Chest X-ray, PA view. Patient: 67 years old, sex M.
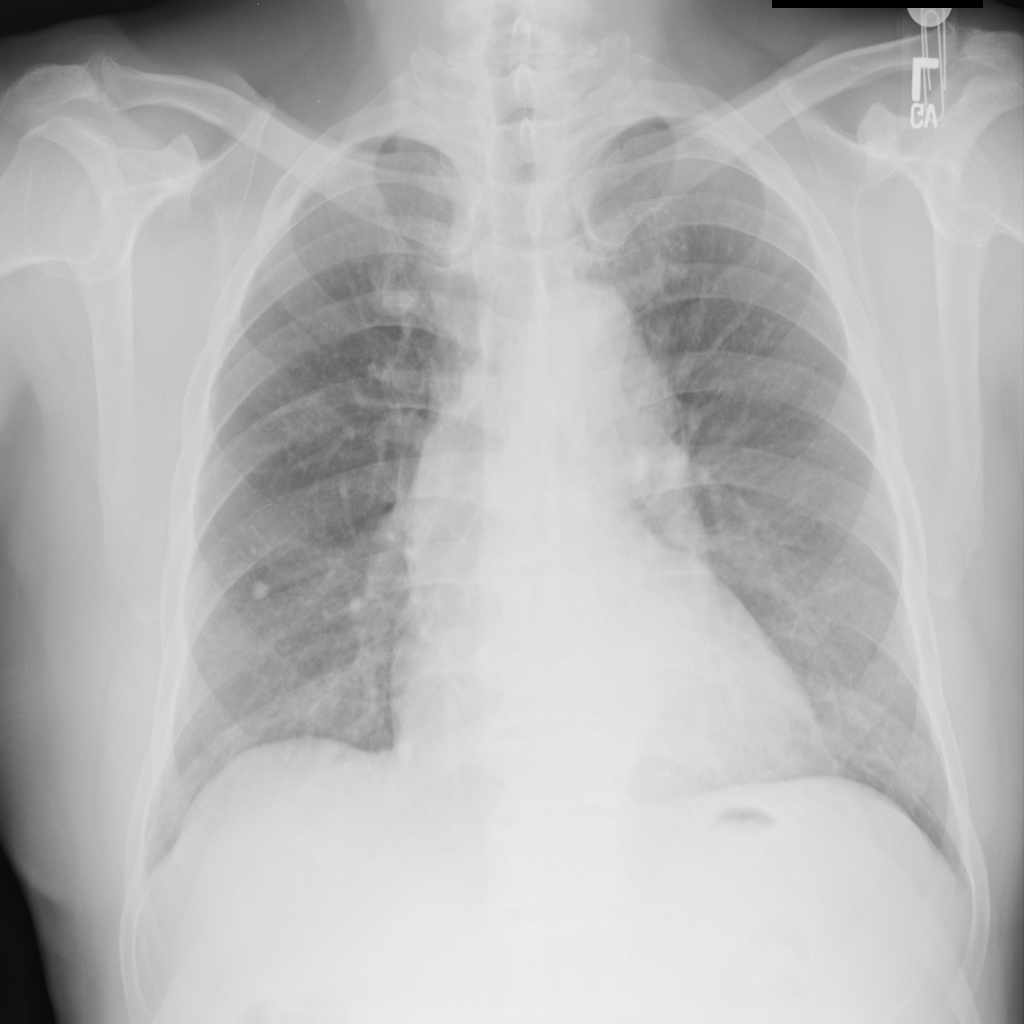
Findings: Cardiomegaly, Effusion